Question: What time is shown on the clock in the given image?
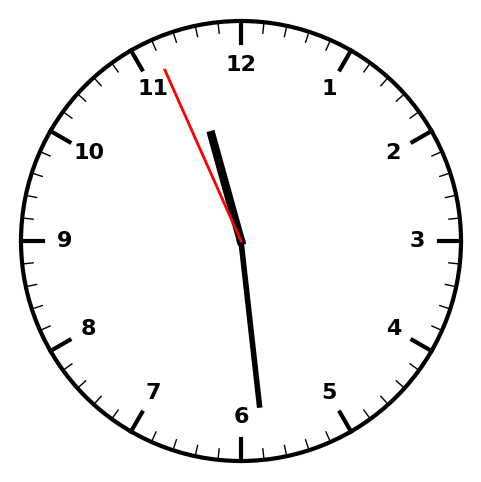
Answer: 11:28:56